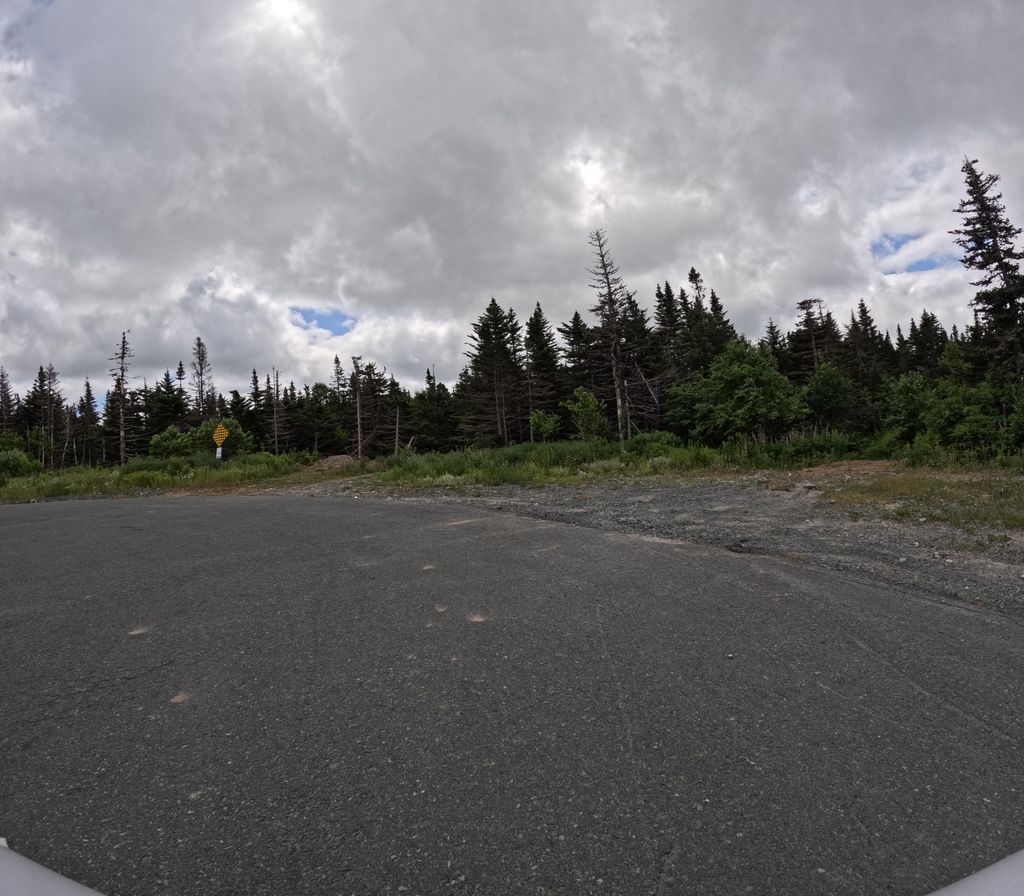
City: st_johns